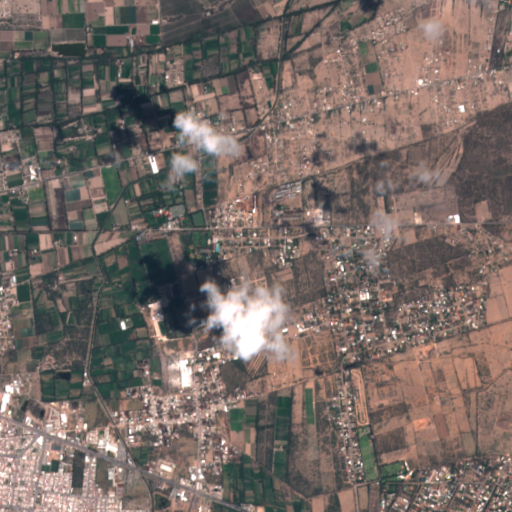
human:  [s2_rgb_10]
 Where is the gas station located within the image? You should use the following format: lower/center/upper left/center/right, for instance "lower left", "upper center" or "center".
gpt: The gas station is located in the lower left of the image.
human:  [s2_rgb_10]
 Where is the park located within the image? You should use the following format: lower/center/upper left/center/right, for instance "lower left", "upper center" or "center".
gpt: The park is located in the center of the image.
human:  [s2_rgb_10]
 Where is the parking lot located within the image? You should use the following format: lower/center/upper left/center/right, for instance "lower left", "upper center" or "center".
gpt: The parking lot is located in the lower left of the image.
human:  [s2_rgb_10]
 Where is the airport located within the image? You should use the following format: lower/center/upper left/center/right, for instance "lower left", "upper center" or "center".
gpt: There is no airport in the image.